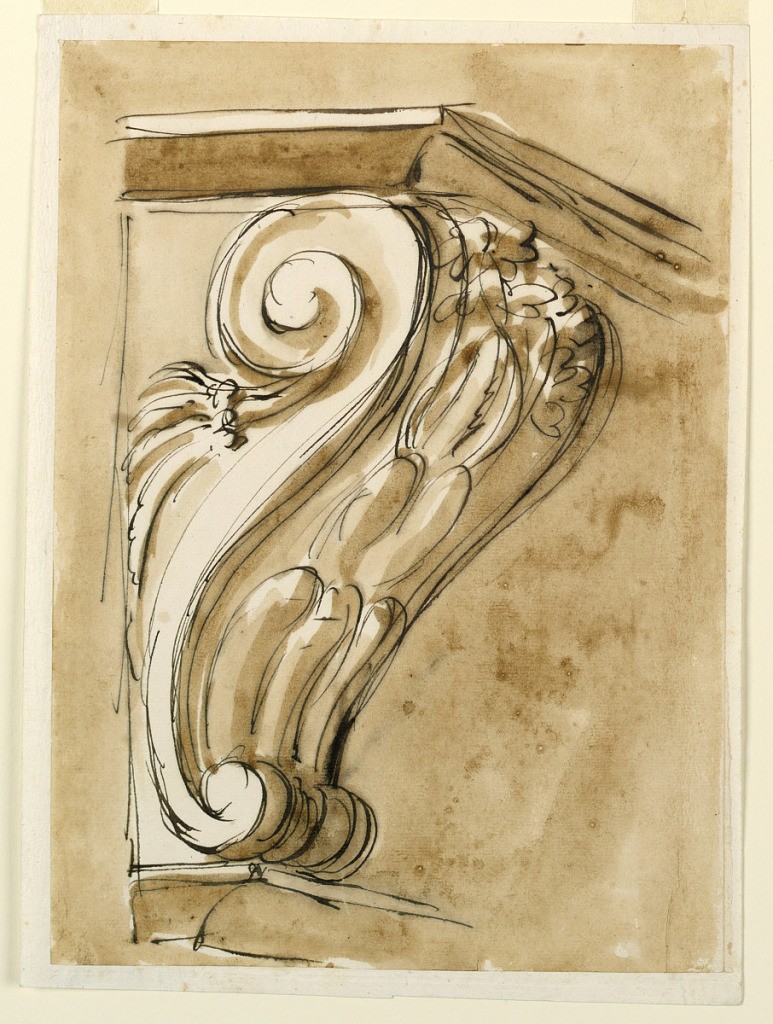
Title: Console
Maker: Giuseppe Barberi, Italian, 1746–1809
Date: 1775–1790
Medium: Pen and brown ink, brush and brown wash on off-white laid paper, lined
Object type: Drawing
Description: Supporting cornices. Turned toward the right. Spirals are at both ends. The front is covered with bosses and, above, with leaves. Usual background.